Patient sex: M
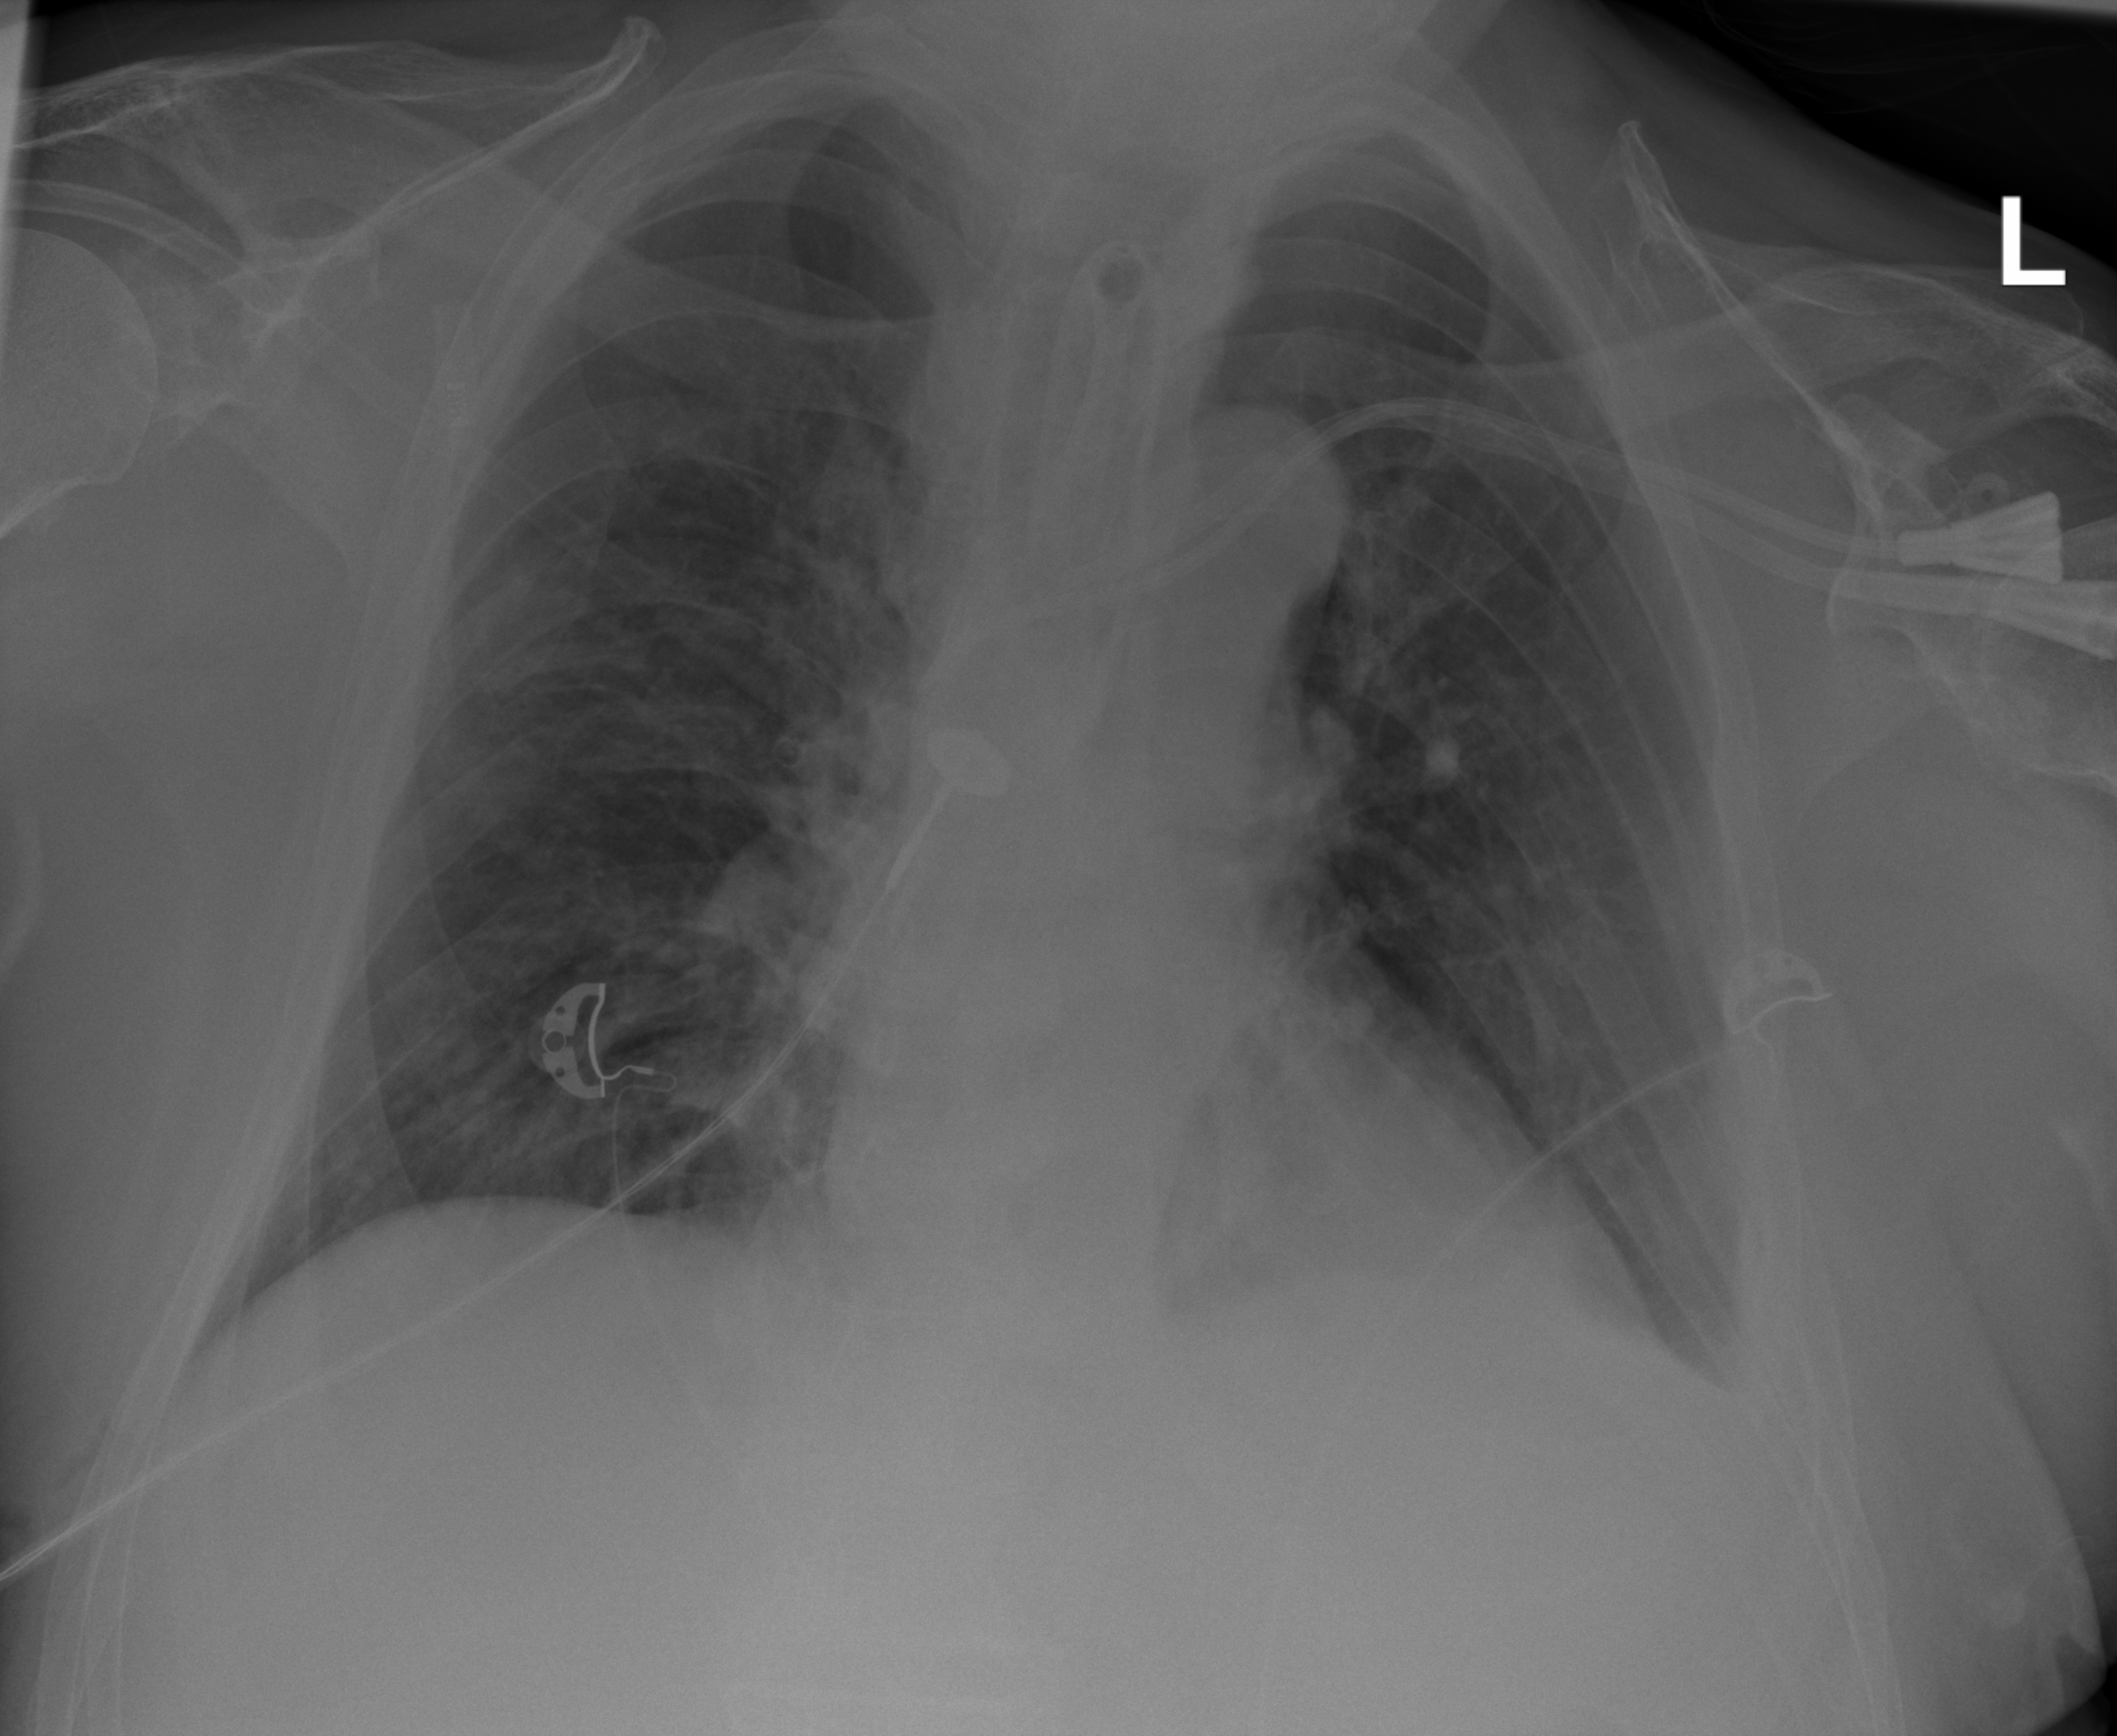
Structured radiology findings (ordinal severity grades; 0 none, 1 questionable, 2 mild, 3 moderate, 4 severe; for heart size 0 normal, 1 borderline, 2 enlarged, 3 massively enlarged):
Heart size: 0
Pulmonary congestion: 2
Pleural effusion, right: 0
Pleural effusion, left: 2
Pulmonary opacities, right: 2
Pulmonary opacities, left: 0
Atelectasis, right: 2
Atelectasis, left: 0